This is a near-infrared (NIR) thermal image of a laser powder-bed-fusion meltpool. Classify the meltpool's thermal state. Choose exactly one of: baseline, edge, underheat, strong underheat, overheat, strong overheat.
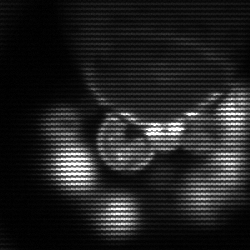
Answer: edge